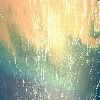
Label: water